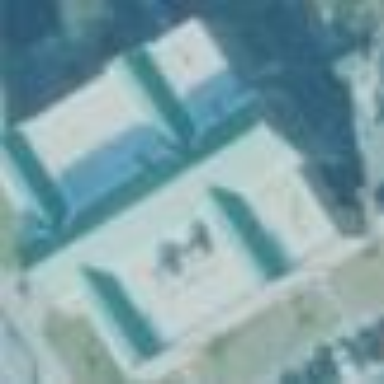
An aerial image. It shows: Courthouse building.